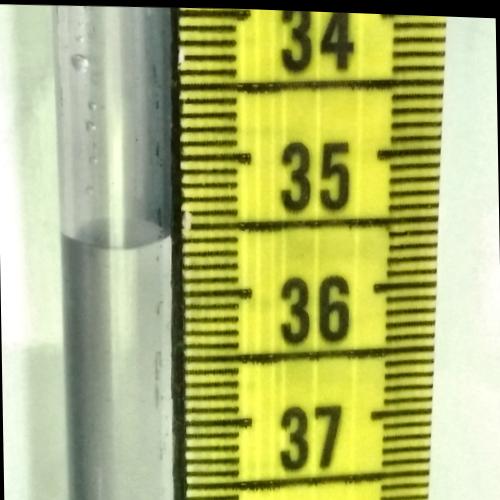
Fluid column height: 35.6 cm